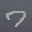
Label: 7